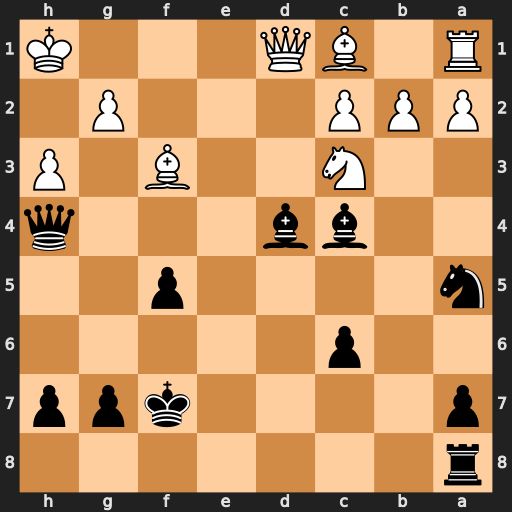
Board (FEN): r7/p4kpp/2p5/n4p2/2bb3q/2N2B1P/PPP3P1/R1BQ3K
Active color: b
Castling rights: -
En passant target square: -
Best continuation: Rd8 Bd2 Bxc3 bxc3 Qf2